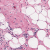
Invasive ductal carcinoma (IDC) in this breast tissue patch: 0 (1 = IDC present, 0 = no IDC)